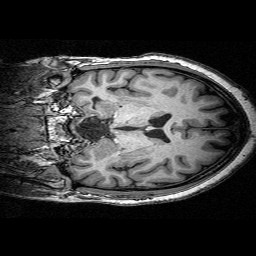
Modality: T1w
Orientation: coronal
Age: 66
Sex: male
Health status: ill
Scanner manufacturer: siemens
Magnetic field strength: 3 T
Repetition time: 0.0025 s
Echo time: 0.00336 s